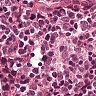
Metastatic tissue present: no